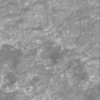
Label: not_dusty